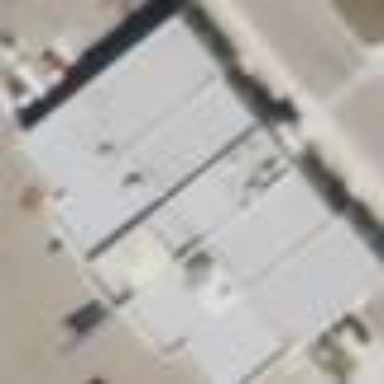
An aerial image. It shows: Terminal building at airport.